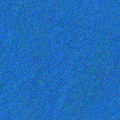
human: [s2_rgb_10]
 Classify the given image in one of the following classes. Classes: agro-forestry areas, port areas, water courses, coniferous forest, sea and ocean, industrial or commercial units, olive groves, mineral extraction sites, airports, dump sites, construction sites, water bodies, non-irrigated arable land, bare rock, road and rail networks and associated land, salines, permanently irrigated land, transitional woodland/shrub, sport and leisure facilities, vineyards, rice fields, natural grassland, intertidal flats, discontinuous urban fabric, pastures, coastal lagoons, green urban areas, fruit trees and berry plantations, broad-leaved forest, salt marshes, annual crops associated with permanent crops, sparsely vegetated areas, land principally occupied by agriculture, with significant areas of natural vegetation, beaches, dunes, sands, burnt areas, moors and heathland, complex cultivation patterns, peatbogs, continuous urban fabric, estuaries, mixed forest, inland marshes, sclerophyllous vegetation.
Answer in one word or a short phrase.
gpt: sea and ocean